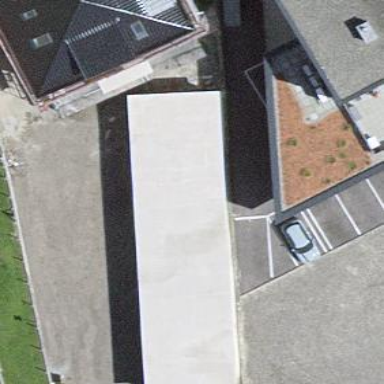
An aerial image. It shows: Garage.